Question: I've built the <URL> to it. Now I have a trouble with this simple test:
[project]/module/Album/test/AlbumTest/Controller/AlbumControllerTest.php
'''
<?php
namespace AlbumTest\Controller;
...
class AlbumControllerTest extends AbstractHttpControllerTestCase
{
...
public function testIndexActionCanBeAccessed()
{
$this->dispatch('/album');
$this->assertResponseStatusCode(200);
$this->assertModuleName('Album');
$this->assertControllerName('Album\Controller\Album');
$this->assertControllerClass('AlbumController');
$this->assertMatchedRouteName('album');
}
}
'''
command line: /var/www/sandbox/zf2sandbox/module/Album/test/
'''
# phpunit
PHPUnit 3.7.13 by Sebastian Bergmann.
Configuration read from /var/www/sandbox/zf2sandbox/module/Album/test/phpunit.xml
F....
Time: 0 seconds, Memory: 10.00Mb
There was 1 failure:
1) AlbumTest\Controller\AlbumControllerTest::testIndexActionCanBeAccessed
Failed asserting response code "200", actual status code is "500"
/var/www/sandbox/zf2sandbox/vendor/zendframework/zendframework/library/Zend/Test/PHPUnit/Controller/AbstractControllerTestCase.php:373
/var/www/sandbox/zf2sandbox/module/Album/test/AlbumTest/Controller/AlbumControllerTest.php:49
FAILURES!
Tests: 5, Assertions: 11, Failures: 1.
'''
So, the 'assertResponseStatusCode(200)' is failed, since the status code is '500'.
When I call this path in the Browser (<URL>, it works:

Thx
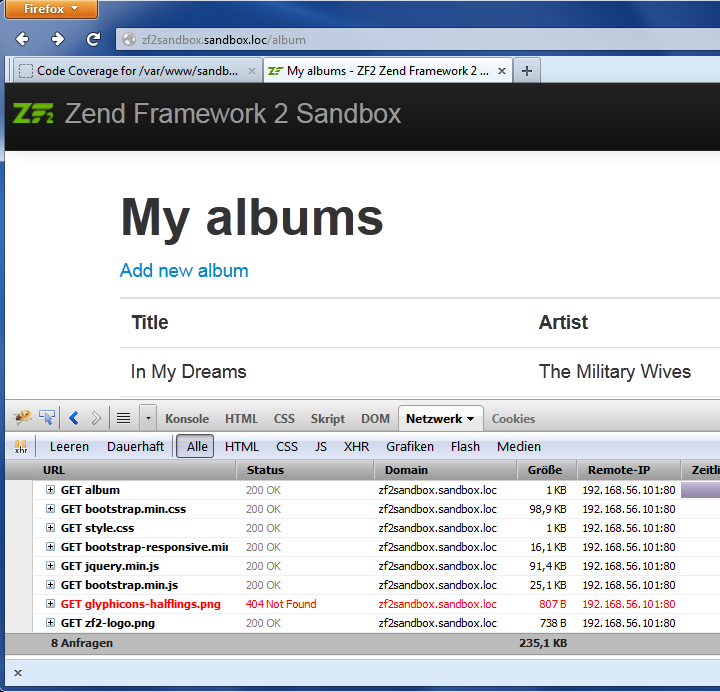
Answer: Answer is just in the next heading in the tutorial you followed. <URL>
So according to it, you need configure service manager.
'''
$serviceManager = $this->getApplicationServiceLocator();
$serviceManager->setAllowOverride(true);
$serviceManager->setService('Album\Model\AlbumTable', $albumTableMock);
'''
Also adding this one is very helpful to get proper error in unit testing as mention in link.
'''
protected $traceError = true;
'''